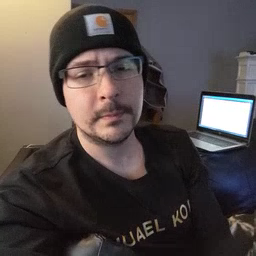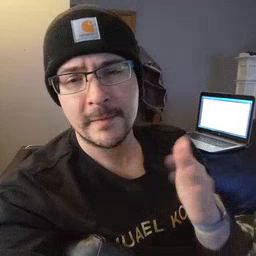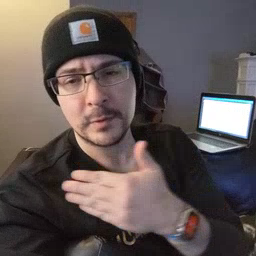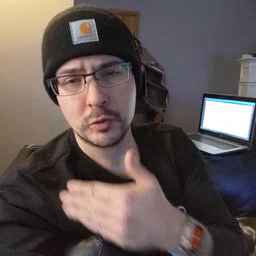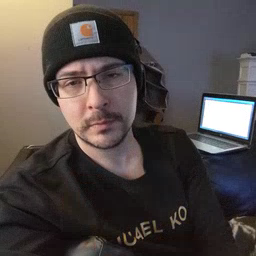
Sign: fish